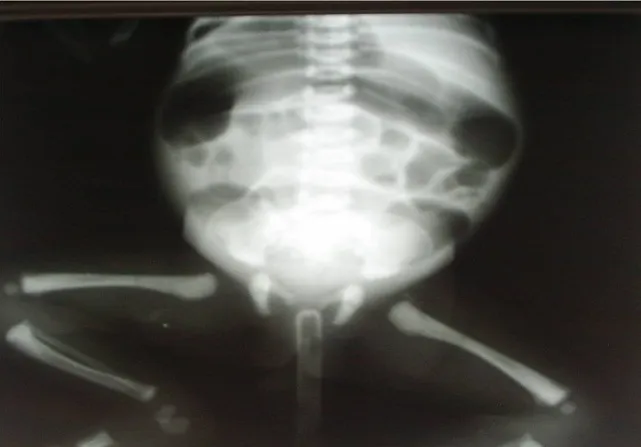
Radiographic X-Ray revealed dilated bowel loops but no air-fluid levels or pelvic gas.
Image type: radiology (x_ray)